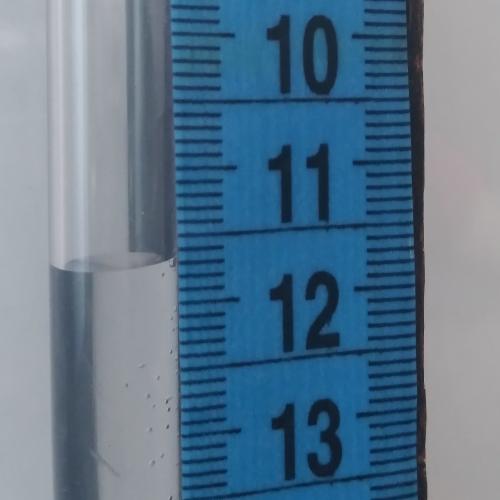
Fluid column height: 11.7 cm